Question: I have what is clearly a "hello world" issue with parsing an array of objects (itself a child). I am using the ko.mappings functionality as this apparently is the way to parse a JSON structure into an observable array. But my inner child loop inside is not iterating the children correctly. If I dump the collection, it has the right objects, but will only create a single list item. i.e.
'''
//viewmodel.js
//get my json as a view model
that.vpc_instances = mapping.fromJSON(response.data);
//view.html
<ul data-bind="foreach: vpc_instances" class="list-group">
.....
Tags
<ul data-bind"foreach: _tags">
//I get one element with the list of objects
// was hoping I could do "data-bind='text: _tags[$index].Name'" etc, but only 1 li is generated
<li data-bind="text: _tags" />
</ul>
'''
produces
'''
Tags
[object Object],[object Object],[object Object],[object Object],[object Object]
'''
I can't see why the loop only executes a single time, given it knows it has five children. My data looks like this...
!
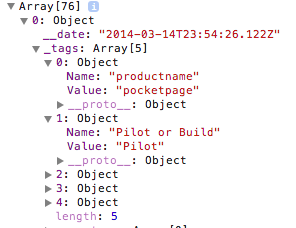
Answer: '''
<ul data-bind"foreach: _tags">
'''
This needs an = after data-bind
Once you are inside the foreach for _tags you don't need to reference _tags anymore as the context is then each tag. Use something like:
'''
<li data-bind="text: Name" />
'''